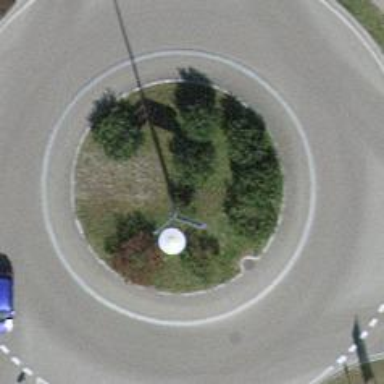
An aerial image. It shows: Secondary road with asphalt surface leading to roundabout.